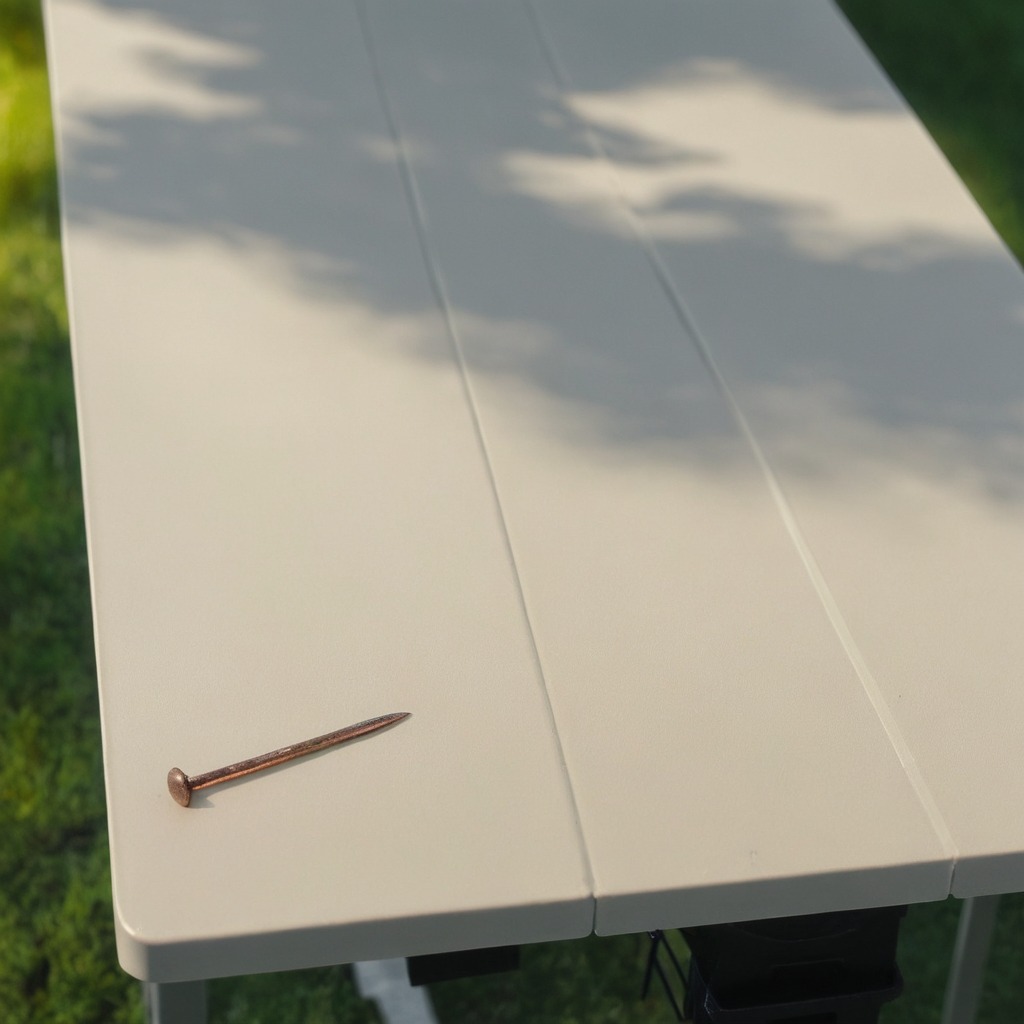
A clean utility table in a temporary outdoor tool station afternoon light present textured surface an iron nail lying on the table.